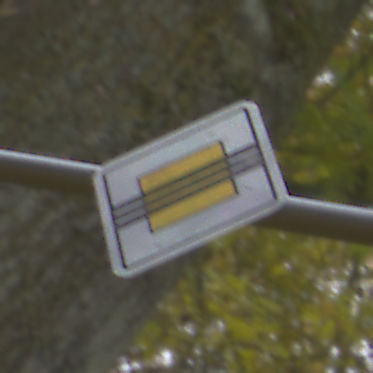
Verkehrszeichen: EndeVorfahrtsstrasse
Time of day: Midday
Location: Outdoor (Nature)
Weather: Overcast
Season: Autumn
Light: Natural